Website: macys
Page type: customer-info-address
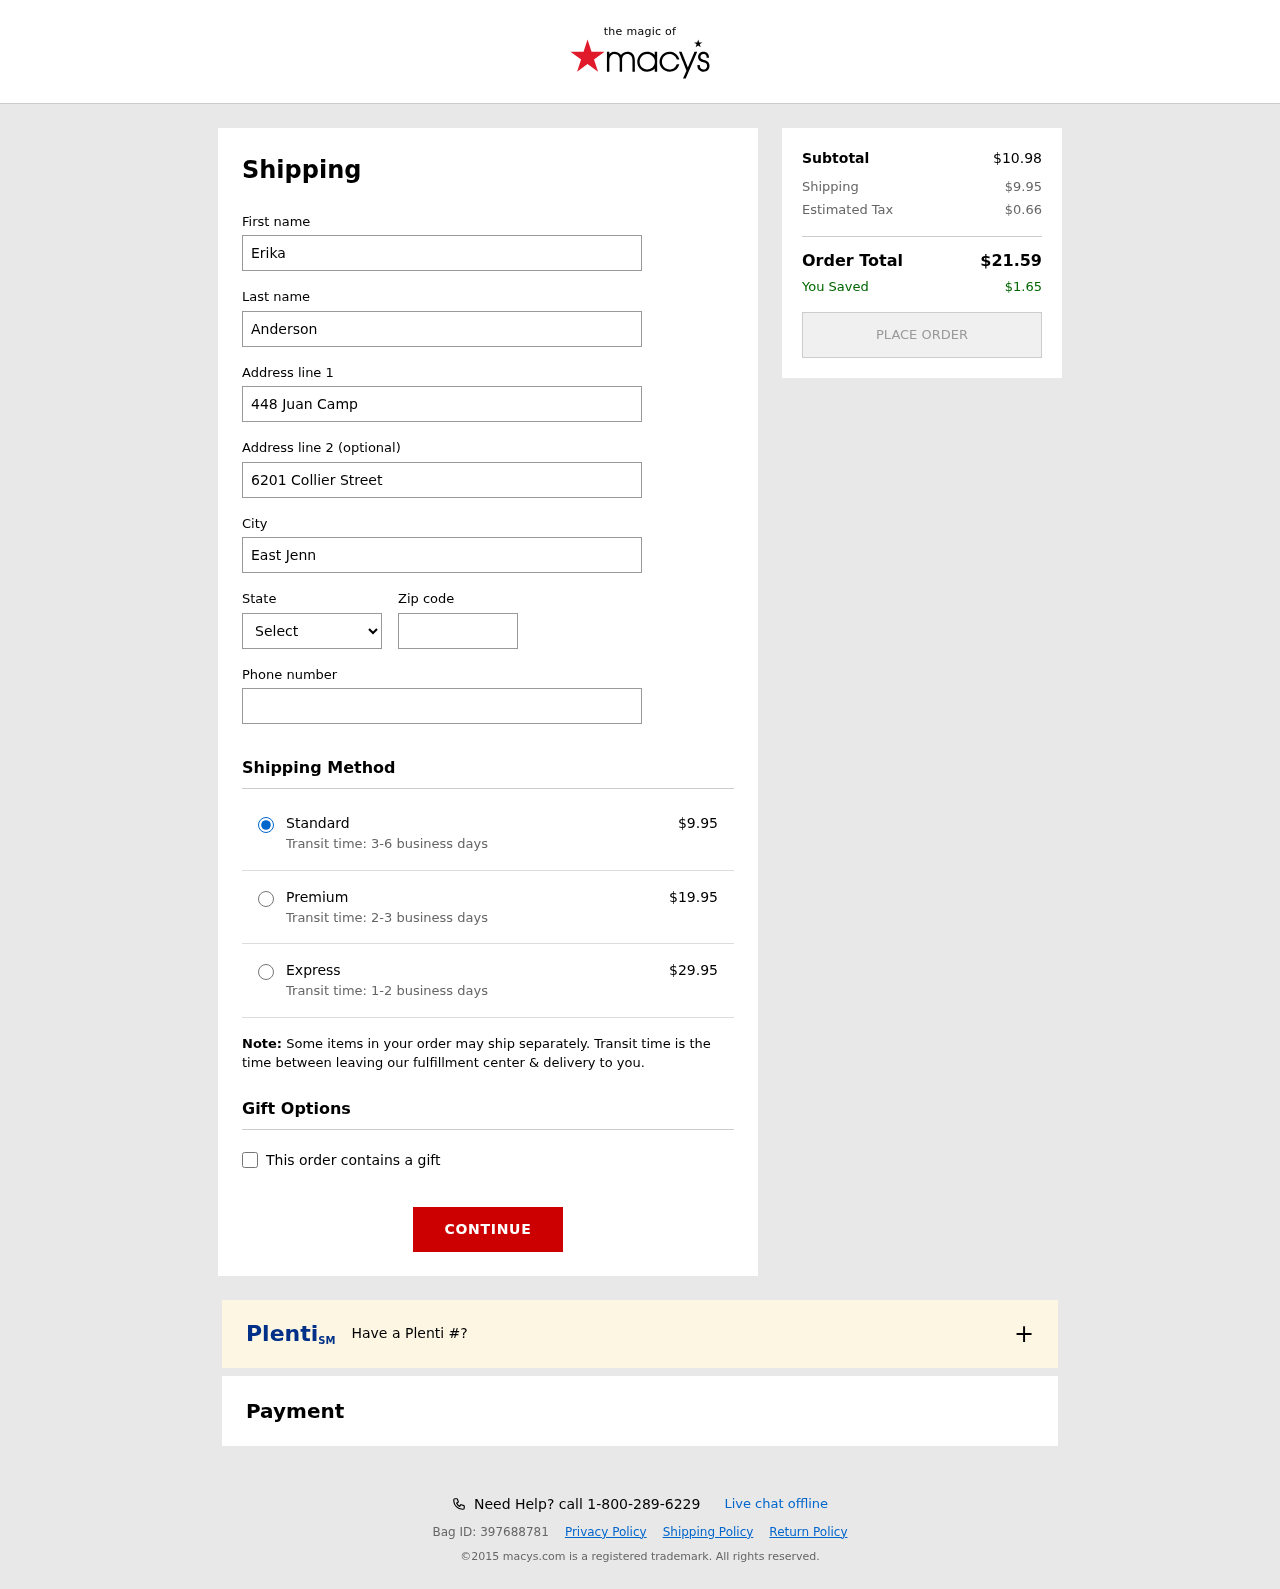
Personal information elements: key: PII_CITY
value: East Jennifer
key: PII_FIRSTNAME
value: Erika
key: PII_LASTNAME
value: Anderson
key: PII_PHONE
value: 8833572973
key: PII_POSTCODE
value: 41808
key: PII_STATE_ABBR
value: KS
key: PII_STREET
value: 448 Juan Camp
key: PII_STREET2
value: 6201 Collier Street
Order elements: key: ORDER_SHIPPING_COST
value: $9.95
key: ORDER_SHIPPING_COST_PREMIUM
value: $19.95
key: ORDER_SHIPPING_COST_EXPRESS
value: $29.95
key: ORDER_SUBTOTAL
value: $10.98
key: ORDER_TAX
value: $0.66
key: ORDER_TOTAL
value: $21.59
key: ORDER_SAVINGS
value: $1.65